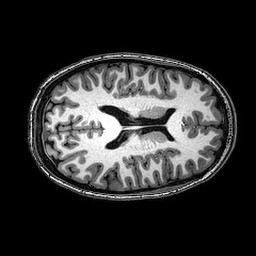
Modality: T1w
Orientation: axial
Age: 24
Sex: female
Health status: healthy
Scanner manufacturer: philips
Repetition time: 0.008198 s
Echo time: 0.00375 s